Field crop: tomato
Growth stage: 2
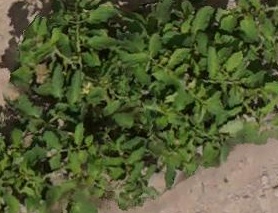
Species: tomato